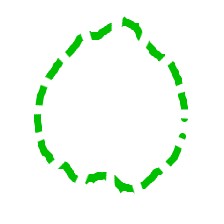
Shape: circle